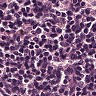
Metastatic tissue present: no